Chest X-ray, AP view. Patient: 40 years old, sex F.
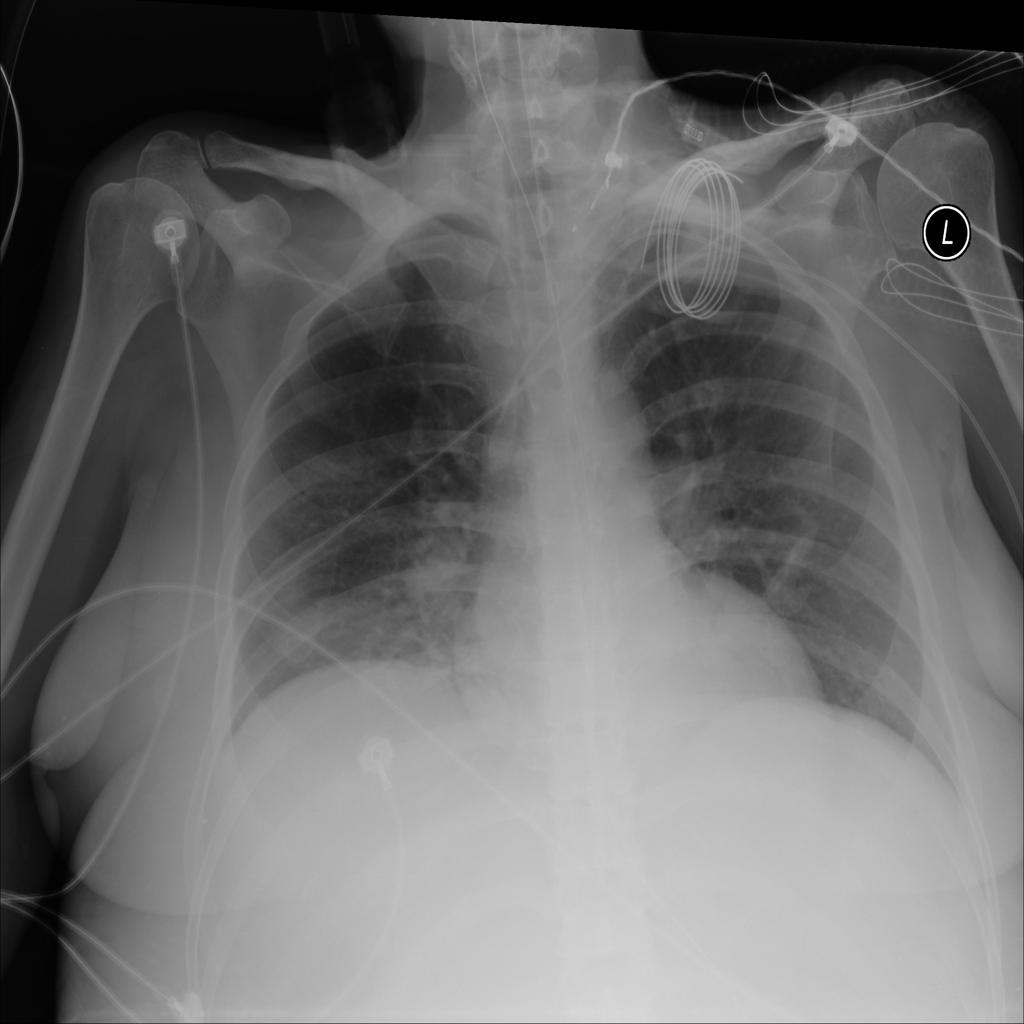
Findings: Atelectasis, Infiltration